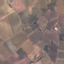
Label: PermanentCrop